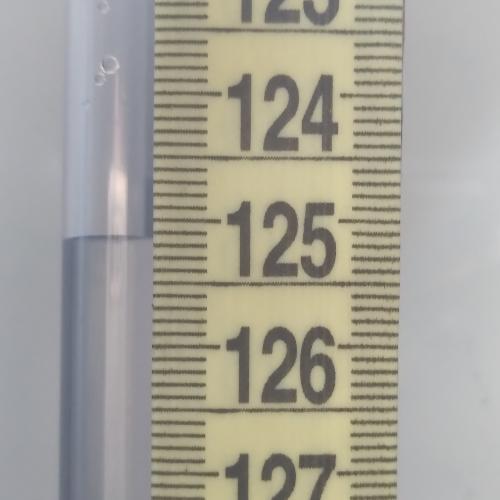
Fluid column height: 125.1 cm